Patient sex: M
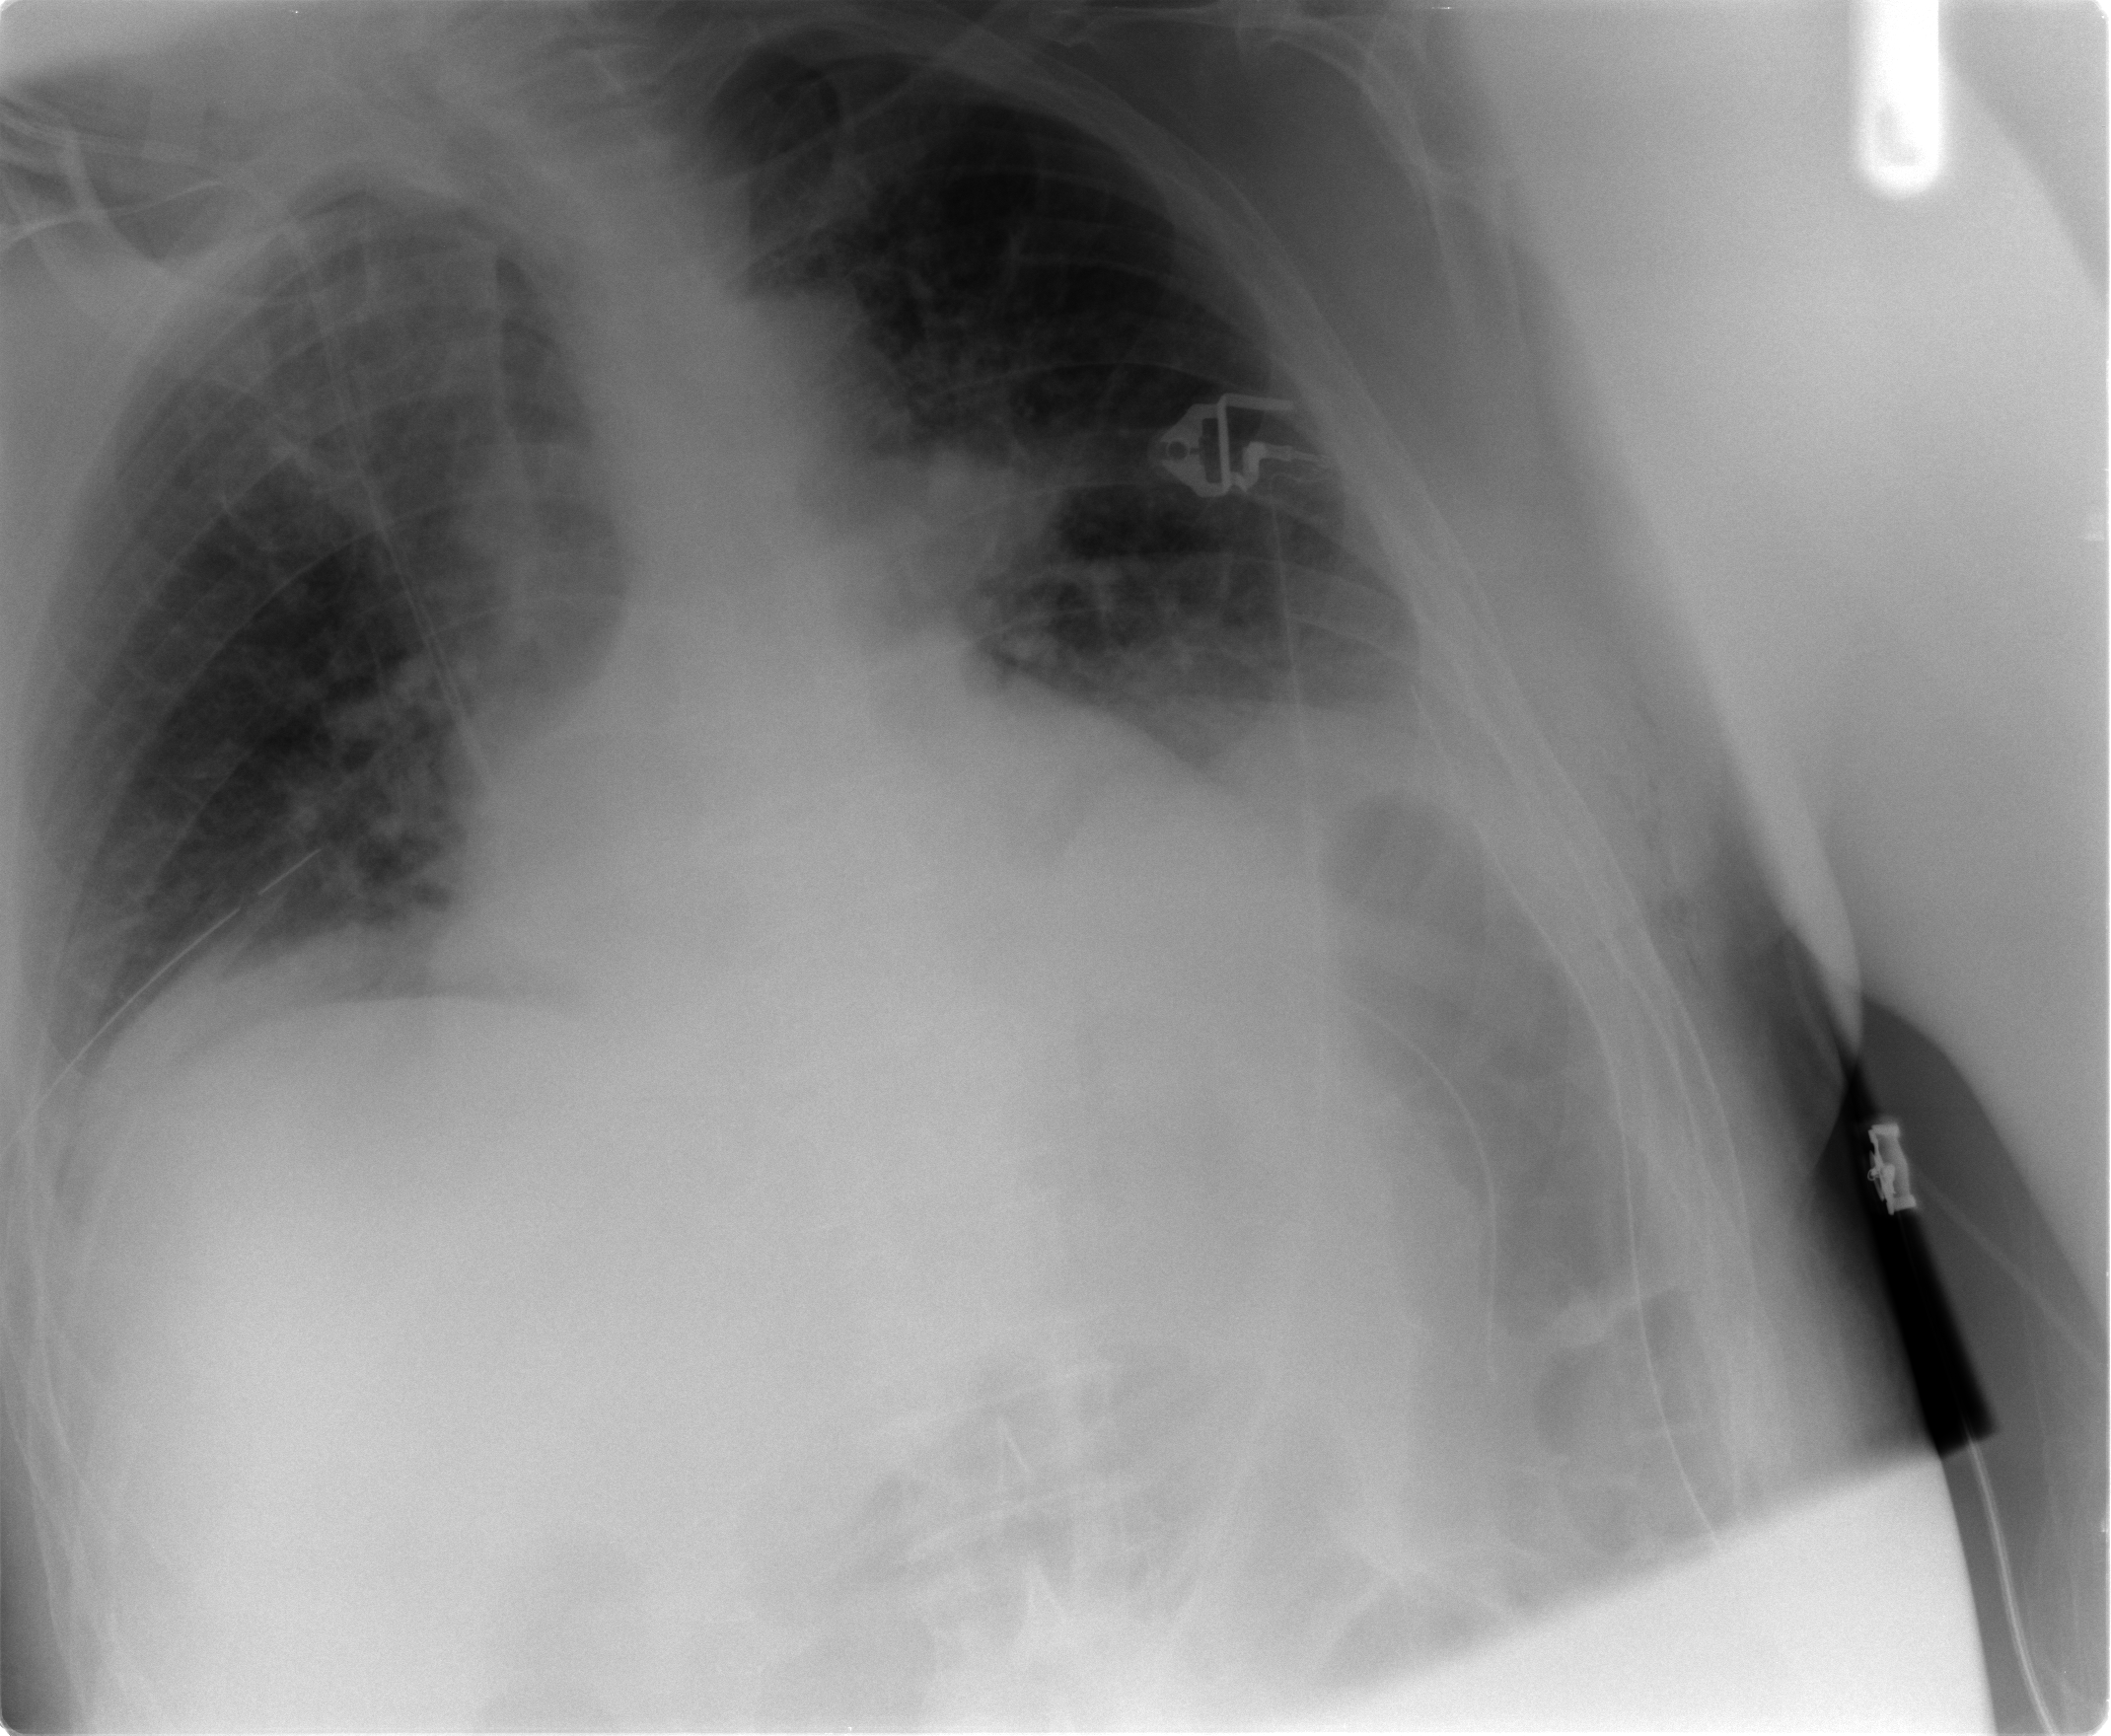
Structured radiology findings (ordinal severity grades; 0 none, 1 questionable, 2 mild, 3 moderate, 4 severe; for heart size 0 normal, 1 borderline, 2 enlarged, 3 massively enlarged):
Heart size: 2
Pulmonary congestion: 2
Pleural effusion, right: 1
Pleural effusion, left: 2
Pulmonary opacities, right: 2
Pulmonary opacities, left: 0
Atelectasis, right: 2
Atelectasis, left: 2